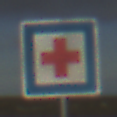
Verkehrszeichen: ErsteHilfe
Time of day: SunriseSunset
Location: Outdoor (Nature)
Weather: PartlyCloudy
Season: NotSpecified
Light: Natural